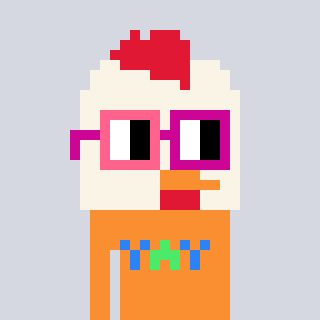
a pixel art character with square pink and red glasses, a chicken-shaped head and a orange-colored body on a cool background